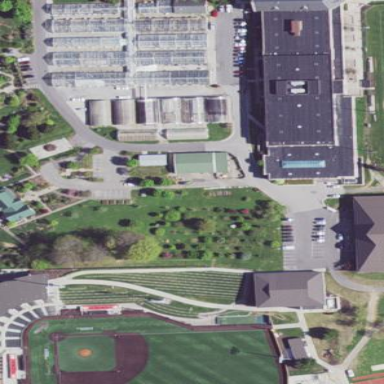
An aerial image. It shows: Area dedicated to greenhouse horticulture.